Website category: auto
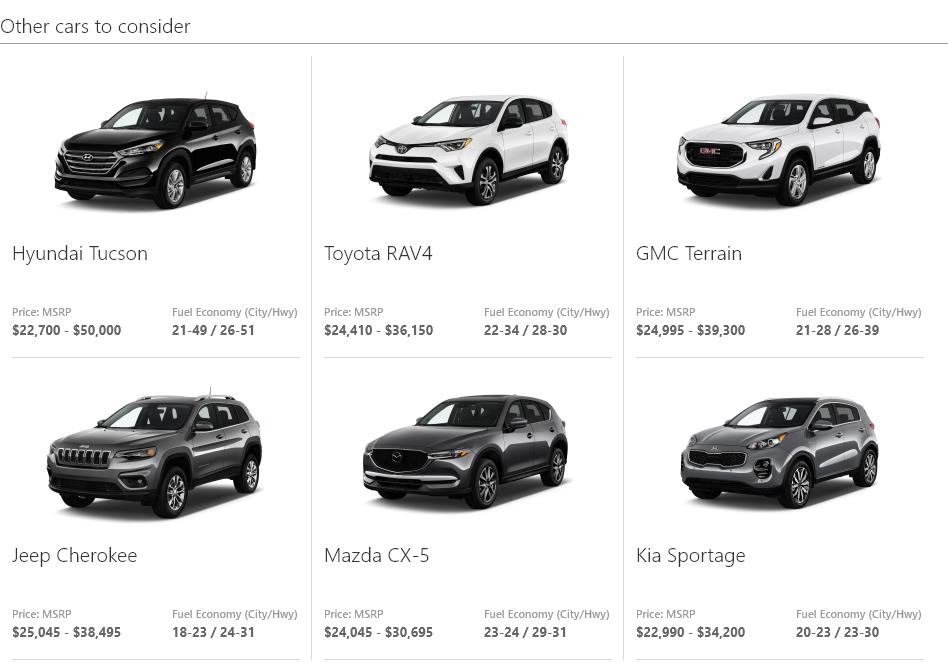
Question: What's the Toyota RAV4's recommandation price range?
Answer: $24,410 - $36,150

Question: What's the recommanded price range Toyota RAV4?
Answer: $24,410 - $36,150

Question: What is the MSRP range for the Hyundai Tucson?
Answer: $22,700 - $50,000

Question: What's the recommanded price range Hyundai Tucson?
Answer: $22,700 - $50,000

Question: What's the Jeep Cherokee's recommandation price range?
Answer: $25,045 - $38,495

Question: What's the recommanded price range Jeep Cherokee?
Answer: $25,045 - $38,495

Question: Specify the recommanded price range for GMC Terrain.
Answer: $24,995 - $39,300

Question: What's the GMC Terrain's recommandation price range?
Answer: $24,995 - $39,300

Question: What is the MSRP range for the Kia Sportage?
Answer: $22,990 - $34,200

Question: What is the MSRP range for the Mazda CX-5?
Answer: $24,045 - $30,695

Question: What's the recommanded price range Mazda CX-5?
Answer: $24,045 - $30,695

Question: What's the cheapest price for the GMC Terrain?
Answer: $24,995

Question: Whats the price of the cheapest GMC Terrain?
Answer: $24,995

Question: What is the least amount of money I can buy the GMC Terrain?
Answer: $24,995

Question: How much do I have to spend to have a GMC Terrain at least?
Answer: $24,995

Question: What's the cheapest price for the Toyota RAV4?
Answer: $24,410

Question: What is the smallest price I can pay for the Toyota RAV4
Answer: $24,410

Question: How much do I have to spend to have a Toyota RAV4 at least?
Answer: $24,410

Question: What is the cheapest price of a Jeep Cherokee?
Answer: $25,045

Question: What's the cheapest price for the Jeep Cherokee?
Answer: $25,045

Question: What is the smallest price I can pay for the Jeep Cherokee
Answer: $25,045

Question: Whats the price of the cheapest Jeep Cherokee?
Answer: $25,045

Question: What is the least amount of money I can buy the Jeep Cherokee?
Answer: $25,045

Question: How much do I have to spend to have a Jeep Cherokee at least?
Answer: $25,045

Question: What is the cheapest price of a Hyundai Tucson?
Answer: $22,700

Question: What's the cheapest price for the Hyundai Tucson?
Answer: $22,700

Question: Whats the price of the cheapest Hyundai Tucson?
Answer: $22,700

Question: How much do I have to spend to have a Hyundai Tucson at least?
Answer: $22,700

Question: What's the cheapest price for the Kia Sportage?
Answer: $22,990

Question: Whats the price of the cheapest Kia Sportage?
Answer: $22,990

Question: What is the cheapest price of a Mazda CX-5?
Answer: $24,045

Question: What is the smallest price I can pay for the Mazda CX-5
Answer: $24,045

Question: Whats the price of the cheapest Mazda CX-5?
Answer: $24,045

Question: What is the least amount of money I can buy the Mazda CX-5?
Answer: $24,045

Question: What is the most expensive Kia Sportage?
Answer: $34,200

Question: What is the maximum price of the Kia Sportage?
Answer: $34,200

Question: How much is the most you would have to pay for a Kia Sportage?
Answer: $34,200

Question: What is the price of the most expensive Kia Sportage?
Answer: $34,200

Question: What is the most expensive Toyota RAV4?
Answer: $36,150

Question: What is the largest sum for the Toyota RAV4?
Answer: $36,150

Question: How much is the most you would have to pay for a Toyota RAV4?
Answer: $36,150

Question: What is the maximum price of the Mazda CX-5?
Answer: $30,695

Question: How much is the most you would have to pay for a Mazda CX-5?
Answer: $30,695

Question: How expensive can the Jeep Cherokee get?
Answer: $38,495

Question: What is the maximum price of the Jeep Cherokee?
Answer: $38,495

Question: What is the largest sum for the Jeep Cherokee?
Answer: $38,495

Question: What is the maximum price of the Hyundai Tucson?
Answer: $50,000

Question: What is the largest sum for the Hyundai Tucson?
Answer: $50,000

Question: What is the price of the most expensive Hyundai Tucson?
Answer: $50,000

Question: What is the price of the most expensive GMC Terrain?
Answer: $39,300

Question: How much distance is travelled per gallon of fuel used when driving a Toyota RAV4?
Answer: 22-34 / 28-30

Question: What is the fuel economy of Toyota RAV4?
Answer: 22-34 / 28-30

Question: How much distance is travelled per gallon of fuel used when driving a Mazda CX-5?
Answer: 23-24 / 29-31

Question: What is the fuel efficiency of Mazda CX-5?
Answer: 23-24 / 29-31

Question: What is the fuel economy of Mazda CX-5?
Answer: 23-24 / 29-31

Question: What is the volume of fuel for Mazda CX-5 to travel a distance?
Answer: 23-24 / 29-31

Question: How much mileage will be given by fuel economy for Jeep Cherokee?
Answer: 18-23 / 24-31

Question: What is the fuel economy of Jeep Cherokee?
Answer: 18-23 / 24-31

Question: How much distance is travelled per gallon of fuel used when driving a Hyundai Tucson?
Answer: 21-49 / 26-51

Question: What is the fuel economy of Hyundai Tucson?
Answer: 21-49 / 26-51

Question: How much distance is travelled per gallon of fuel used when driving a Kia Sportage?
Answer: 20-23 / 23-30

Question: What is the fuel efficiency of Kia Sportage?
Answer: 20-23 / 23-30

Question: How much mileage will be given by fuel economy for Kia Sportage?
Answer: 20-23 / 23-30

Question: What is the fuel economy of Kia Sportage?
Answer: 20-23 / 23-30